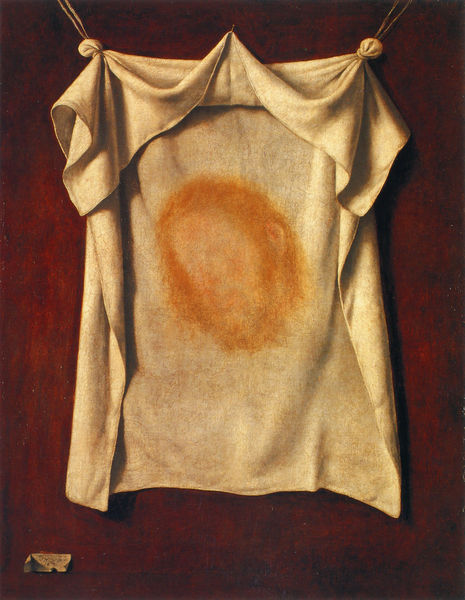
Titel: Santa Faz
Künstler: Francisco de Zurbarán
Institution: Museo Nacional de Escultura, Valladolid
Schlagwörter: kopf, schatten, weiß, gelb, braun, haar, licht, mund, nase, ohr, orange, rot, tuch, hemd, wand, falten, gesicht, knoten, tod, schnur, schnüre, stoff, schrift, papier, leine, seile, tshirt, faden, nagel, unscharf, hängen, zettel, seil, text, leinwand, fleck, verschwommen, christus, jesus, leichentuch, gebunden, erscheinung, aufgehängt, binden, aufhängen, veronika, abdruck, reliquie, symetrisch, zentriert, mittig, trompe l oeil, schweisstuch, aufhängung, agnes, turin, augentäuschung, imago, angenagelt, knoeten, weisses tuch, rote wand, m, schweisstuch der veronika, christusbild, pietatis, vera ikone